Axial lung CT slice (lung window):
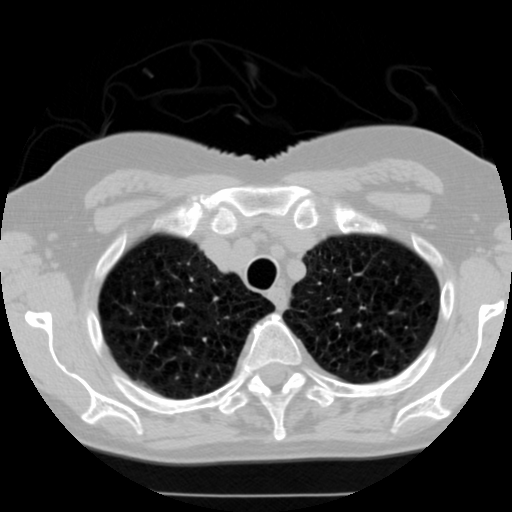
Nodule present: no